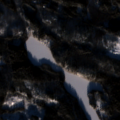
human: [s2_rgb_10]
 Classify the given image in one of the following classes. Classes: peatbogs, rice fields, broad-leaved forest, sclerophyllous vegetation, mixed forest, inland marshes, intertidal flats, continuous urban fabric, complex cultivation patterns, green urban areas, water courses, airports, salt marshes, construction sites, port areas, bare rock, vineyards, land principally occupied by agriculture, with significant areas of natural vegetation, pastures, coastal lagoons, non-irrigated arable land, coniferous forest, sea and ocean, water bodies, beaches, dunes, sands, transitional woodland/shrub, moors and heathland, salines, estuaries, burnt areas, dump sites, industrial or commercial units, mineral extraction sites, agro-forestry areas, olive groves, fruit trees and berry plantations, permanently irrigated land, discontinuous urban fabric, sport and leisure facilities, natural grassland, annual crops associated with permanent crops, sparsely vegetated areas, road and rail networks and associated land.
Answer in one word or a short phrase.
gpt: land principally occupied by agriculture, with significant areas of natural vegetation, coniferous forest, mixed forest, water bodies